Field crop: maize
Growth stage: 2
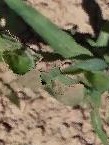
Species: maize